Question: I keep searching and it seems like everybody is using only the 'JComboBox#getSelectedItem'. But my combo box is and the user can enter . The 'getSelectedItem' method returns one of the actual items in the combo box, not a string entered in the field.

If my box contains "Bar" and "Item" and user enters "Foo", I want to get "Foo"!
## Why getSelectedItem does not work
It was pointed out that 'getSelectedItem' does also return the string entered. It was not pointed out though, that this only works after the user stops editing the field. I attached these event listeners:
'''
Component[] comps = input.getComponents();
//Third is the text field component
comps[2].addKeyListener(new KeyListener() {
public void keyTyped(KeyEvent e) {
doSomething();
}
});
//Also fire event after user leaves the field
input.addActionListener (new ActionListener () {
@Override
public void actionPerformed(ActionEvent e) {
doSomething();
}
});
'''
And this were the results:
'''
KeyEvent:
JComboBox.getEditor().getItem() = 6
JComboBox.getSelectedItem() = null
KeyEvent:
JComboBox.getEditor().getItem() = 66
JComboBox.getSelectedItem() = null
KeyEvent:
JComboBox.getEditor().getItem() = 666
JComboBox.getSelectedItem() = null
ActionEvent:
JComboBox.getEditor().getItem() = 6666
JComboBox.getSelectedItem() = 6666
'''
As you can see, the action event listener could capture the value, but the key event could not.
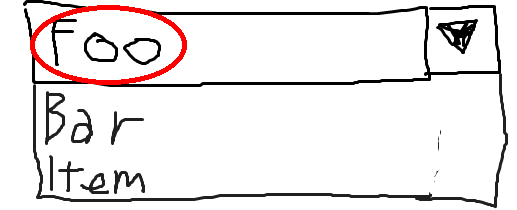
Answer: This way: 'combobox.getEditor().getItem()'. Nice drawing.